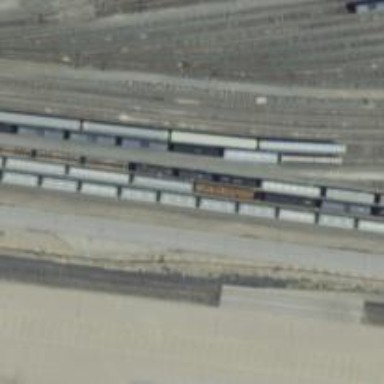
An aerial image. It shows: Railway yard.